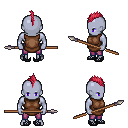
a pixel art fantasy rpg character, male body template, dark elf, purple skin, brown tunic, magenta pants, ruby red mohawk hairstyle, ghillies, spear, four views (front, back, left, right), 2x2 character sprite sheet, small pixel art, hard edges, no anti-aliasing